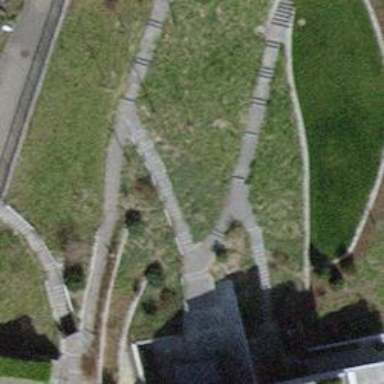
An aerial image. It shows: Steps with fine gravel surface.